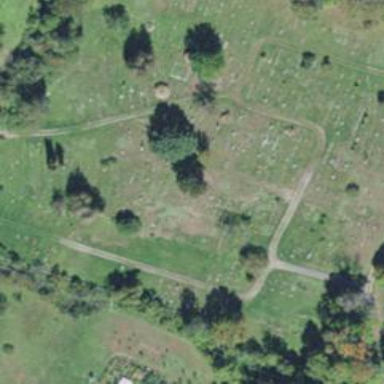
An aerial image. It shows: Cemetery or graveyard.